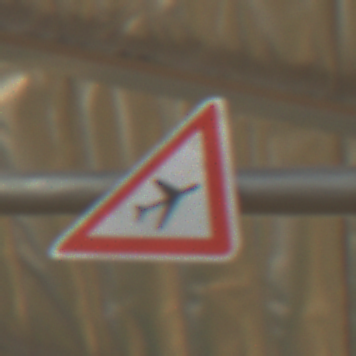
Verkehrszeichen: FlugbetriebLinks
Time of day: MorningAfternoon
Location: Roofed (Special)
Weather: NotSpecified
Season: NotSpecified
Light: Artificial